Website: home-depot
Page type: orders-overview
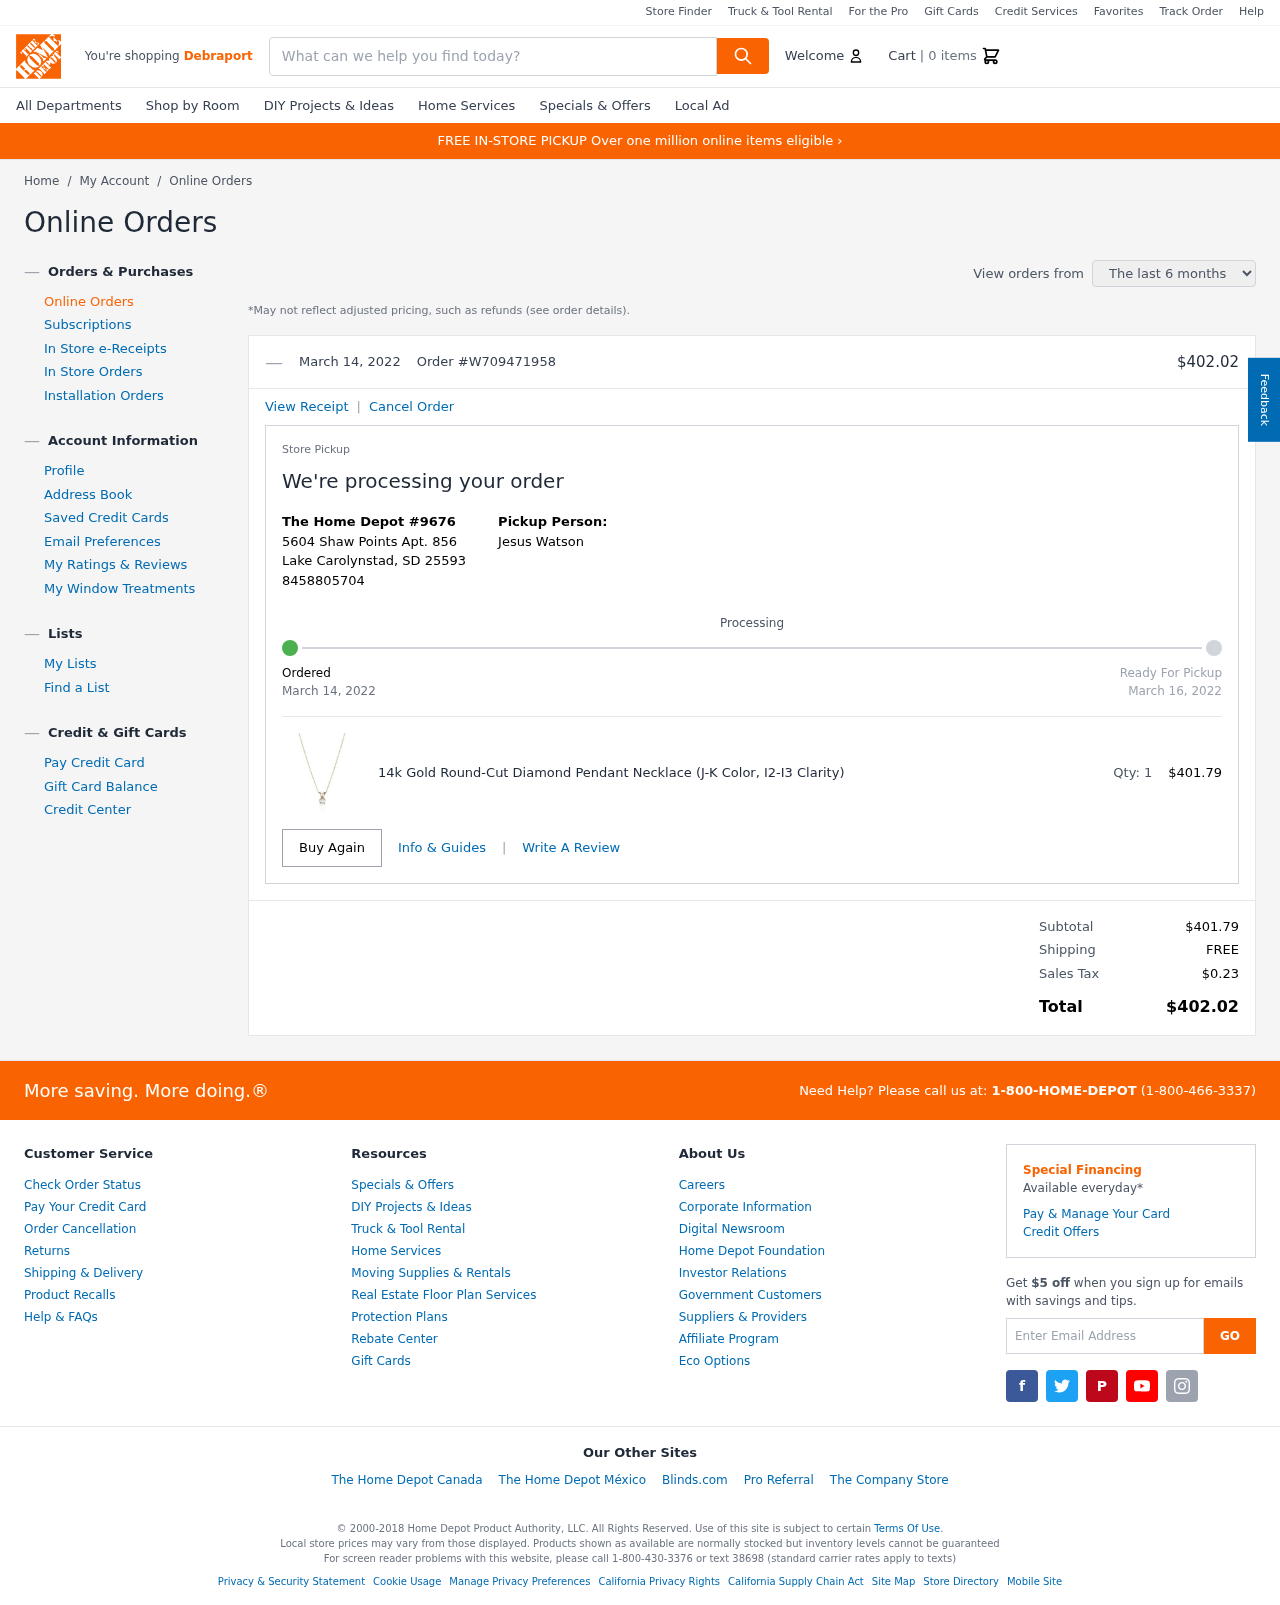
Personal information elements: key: PII_CITY
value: Debraport
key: PII_FULLNAME
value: Jesus Watson
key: PII_LOCATION1_CITY_STATE_ZIP
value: Lake Carolynstad, SD 25593
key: PII_LOCATION1_STREET
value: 5604 Shaw Points Apt. 856
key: PII_PHONE
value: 8458805704
Product elements: key: PRODUCT1_NAME
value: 14k Gold Round-Cut Diamond Pendant Necklace (J-K Color, I2-I3 Clarity)
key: PRODUCT1_PRICE
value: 401.79
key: PRODUCT1_QUANTITY
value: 1
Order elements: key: ORDER_NUM_ITEMS
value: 0
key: ORDER_DATE
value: March 14, 2022
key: ORDER_ID
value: W709471958
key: ORDER_TOTAL
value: $402.02
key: ORDER_DELIVERY_DATE
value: March 16, 2022
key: ORDER_SUBTOTAL
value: $401.79
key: ORDER_SHIPPING_COST
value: FREE
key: ORDER_TAX
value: $0.23
Search elements: key: HEADER_SEARCH
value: What can we help you find today?